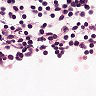
Metastatic tissue present: no